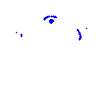
Particle: electron